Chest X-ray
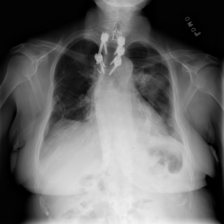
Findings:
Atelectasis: negative
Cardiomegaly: negative
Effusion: negative
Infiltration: negative
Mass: negative
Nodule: negative
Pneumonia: negative
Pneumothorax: negative
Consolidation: negative
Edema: negative
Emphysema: negative
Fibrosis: negative
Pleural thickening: negative
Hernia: negative